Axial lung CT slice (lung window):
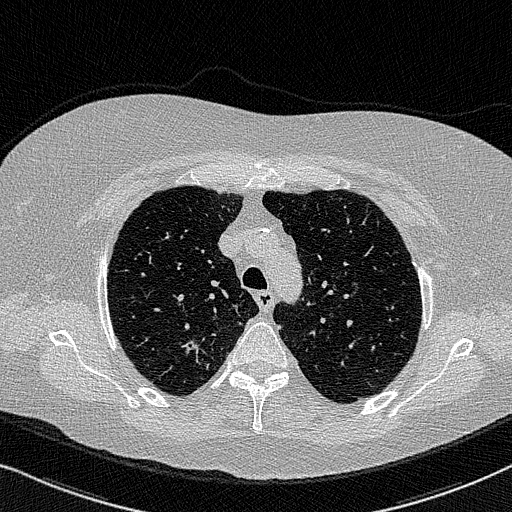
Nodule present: yes
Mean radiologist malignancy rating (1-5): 4.25